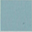
Piece: xx